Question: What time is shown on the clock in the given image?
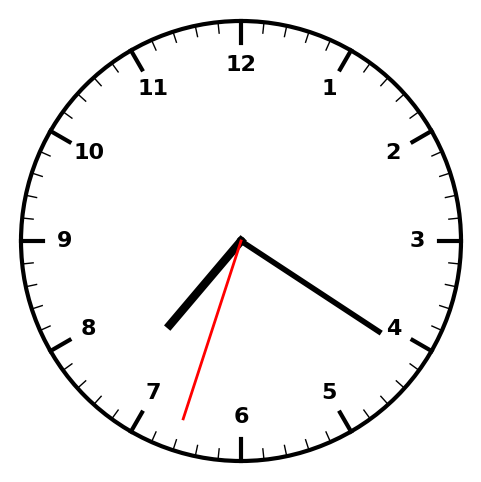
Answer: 07:20:33